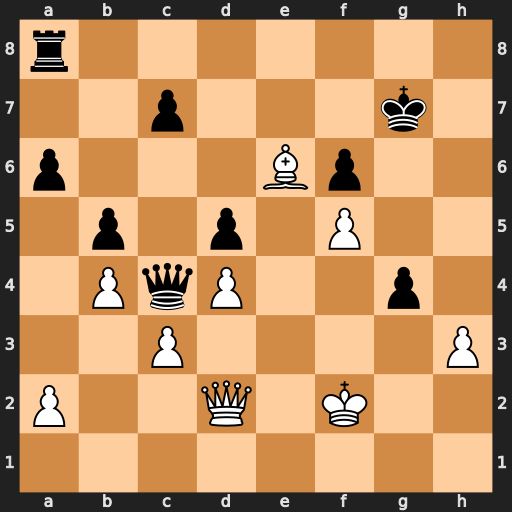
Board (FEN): r7/2p3k1/p3Bp2/1p1p1P2/1PqP2p1/2P4P/P2Q1K2/8
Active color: w
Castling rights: -
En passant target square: -
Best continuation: Qd1 g3+ Kg1 Qc6 Qg4+